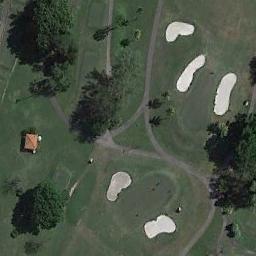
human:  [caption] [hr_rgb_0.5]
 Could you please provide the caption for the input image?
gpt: There are a few bunkers and several paths on a large green lawn on the golf course with many trees and a building .

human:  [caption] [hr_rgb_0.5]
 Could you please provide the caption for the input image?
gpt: The golf course has some putting greens, Fairways, Roads, Barrier trees and sandpits and a house is also in the golf course .

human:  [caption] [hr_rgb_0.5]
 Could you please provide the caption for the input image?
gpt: Many trees are near the golf course .

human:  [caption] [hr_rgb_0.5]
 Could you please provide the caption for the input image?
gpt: The picture shows a road with a nearly 180-degree turn .

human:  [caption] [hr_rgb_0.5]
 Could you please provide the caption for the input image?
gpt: There are five bunkers and a brown building on the golf course .